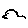
Label: bird